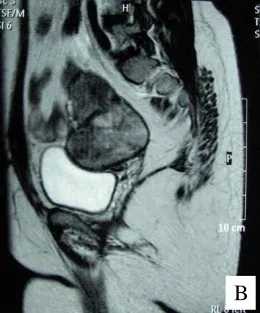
Magnetic resonance imaging of a tumor developing from the left testis in a patient with androgen insensitivity syndrome. (B) Marked shrinkage of the tumor occurred after 3 cycles of neoadjuvant chemotherapy (NAC).
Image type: radiology (mri)